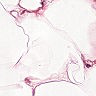
Metastatic tissue present: no